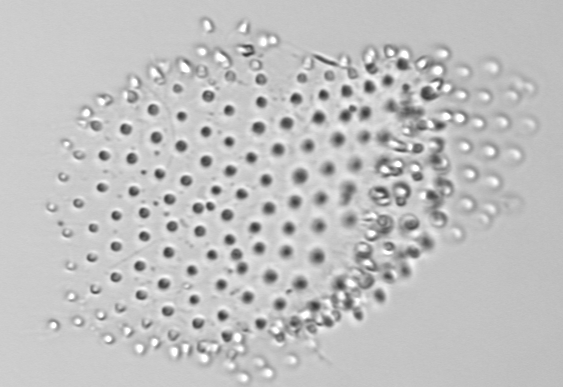
Label: Parvicorbicula_socialis